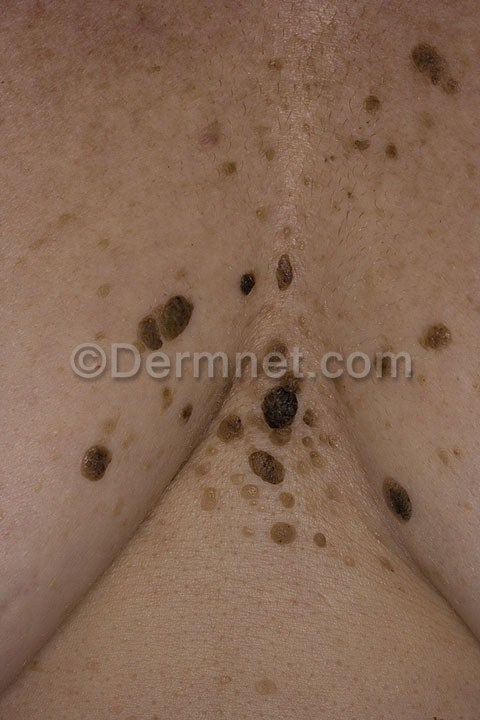
Disease: Seborrheic Keratoses and other Benign Tumors